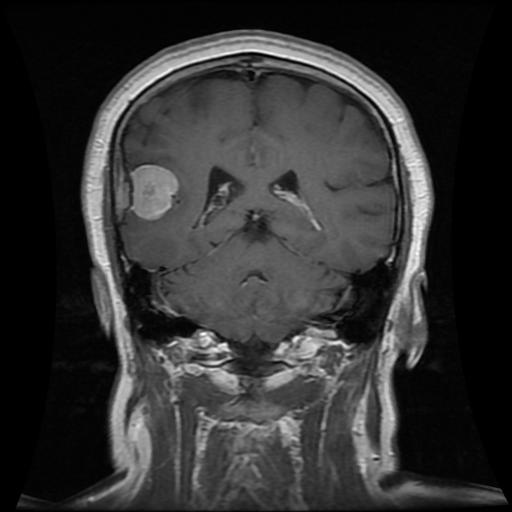
Label: meningioma